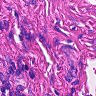
Metastatic tissue present: no